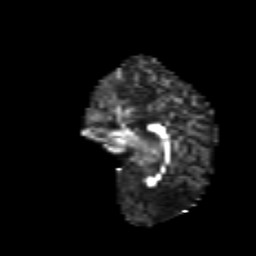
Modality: FA
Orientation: sagittal
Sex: female
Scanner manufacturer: siemens
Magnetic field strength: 3 T
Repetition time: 5 s
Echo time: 0.071 s